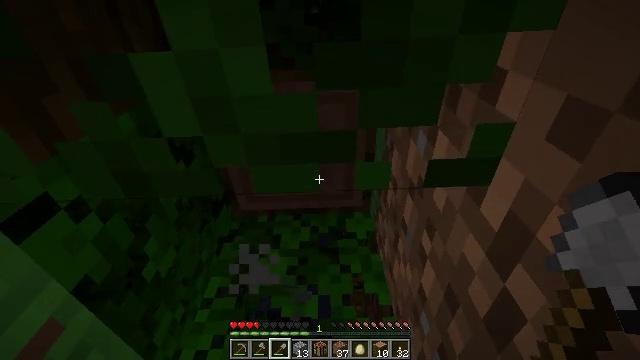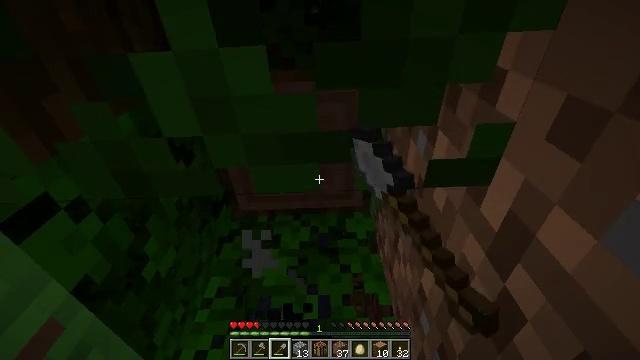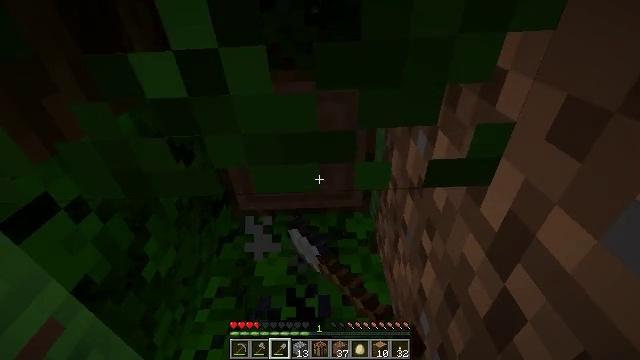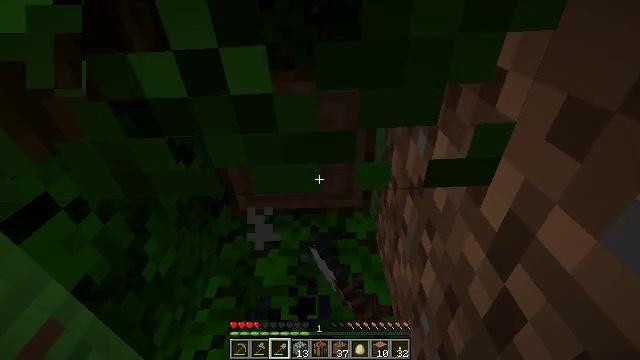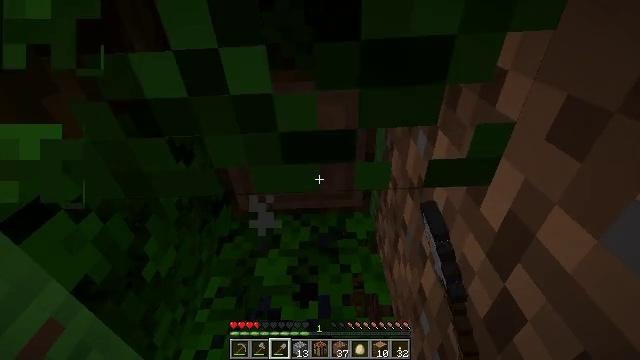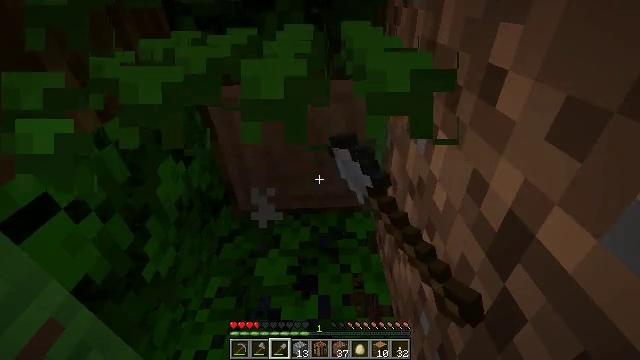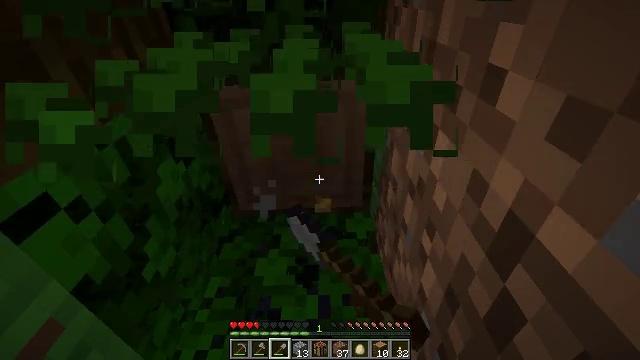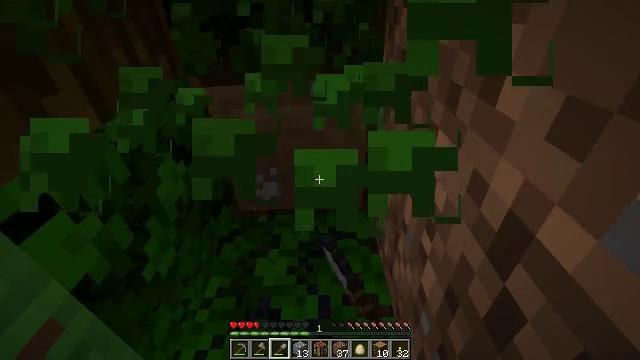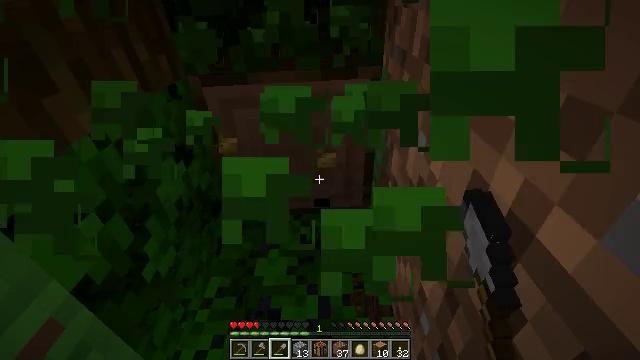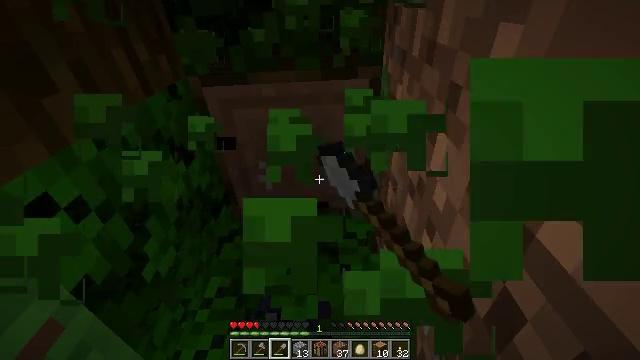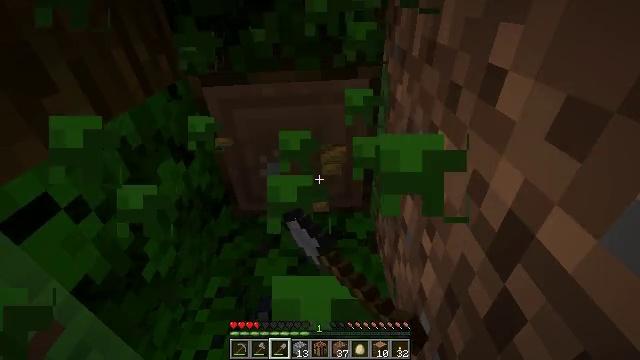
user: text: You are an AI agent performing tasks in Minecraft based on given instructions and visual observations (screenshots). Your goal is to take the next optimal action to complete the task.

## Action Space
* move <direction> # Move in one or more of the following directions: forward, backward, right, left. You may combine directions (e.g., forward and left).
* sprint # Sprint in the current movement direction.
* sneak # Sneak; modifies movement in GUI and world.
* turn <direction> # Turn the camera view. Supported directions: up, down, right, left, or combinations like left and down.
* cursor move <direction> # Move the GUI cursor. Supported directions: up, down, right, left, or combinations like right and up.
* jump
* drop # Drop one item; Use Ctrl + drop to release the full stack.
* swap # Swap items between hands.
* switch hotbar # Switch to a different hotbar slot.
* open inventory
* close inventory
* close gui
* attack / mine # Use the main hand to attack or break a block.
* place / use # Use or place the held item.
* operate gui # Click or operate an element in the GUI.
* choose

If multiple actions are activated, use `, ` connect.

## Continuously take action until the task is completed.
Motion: motion action
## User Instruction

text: Gather oak leaves by attacking.
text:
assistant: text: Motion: attack / mine
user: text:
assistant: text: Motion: attack / mine
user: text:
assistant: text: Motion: attack / mine
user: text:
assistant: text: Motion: attack / mine
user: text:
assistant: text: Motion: attack / mine
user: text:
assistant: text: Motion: attack / mine
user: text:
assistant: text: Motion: attack / mine
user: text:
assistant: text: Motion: attack / mine
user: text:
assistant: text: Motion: attack / mine
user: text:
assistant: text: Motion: attack / mine
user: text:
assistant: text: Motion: attack / mine